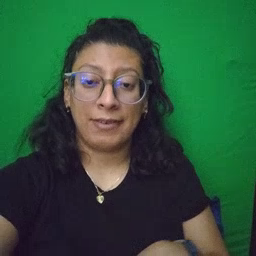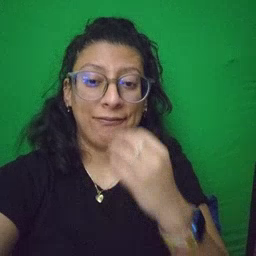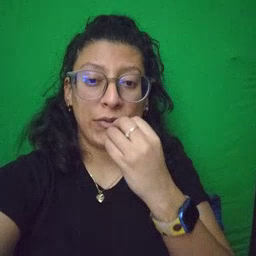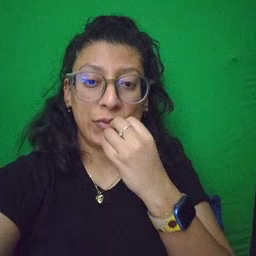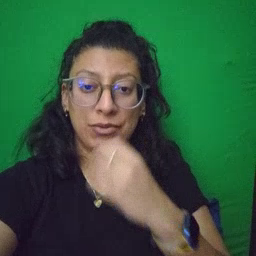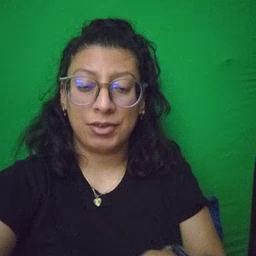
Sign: food